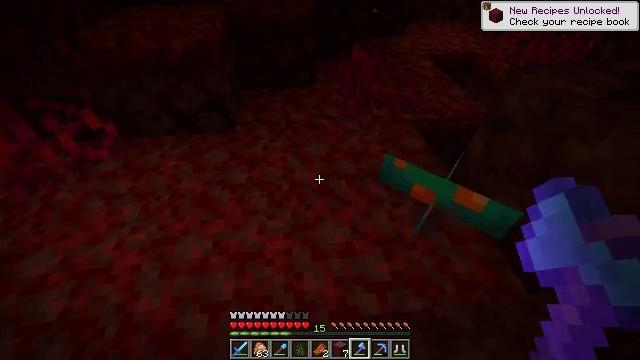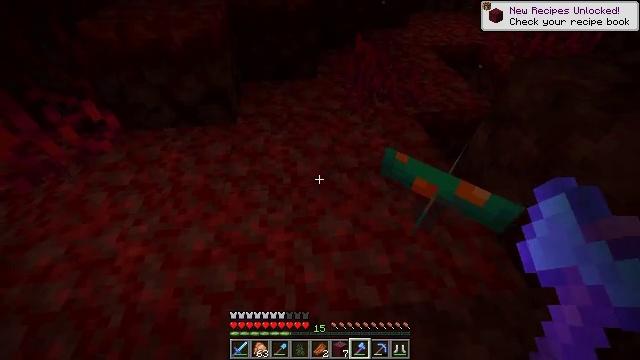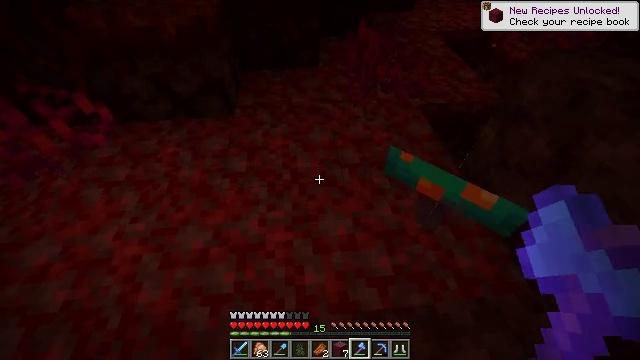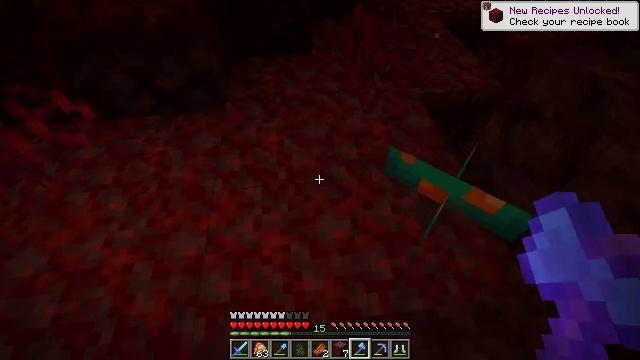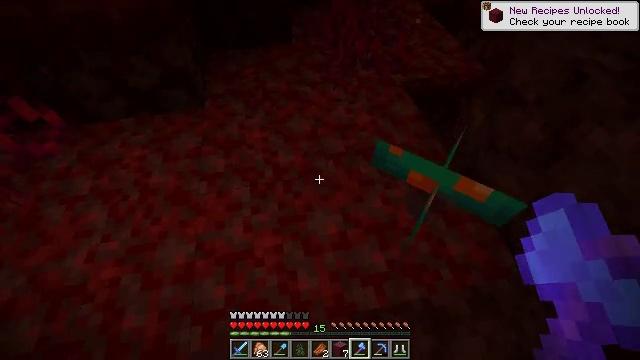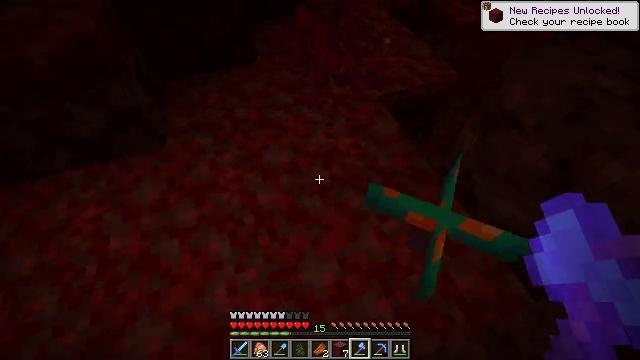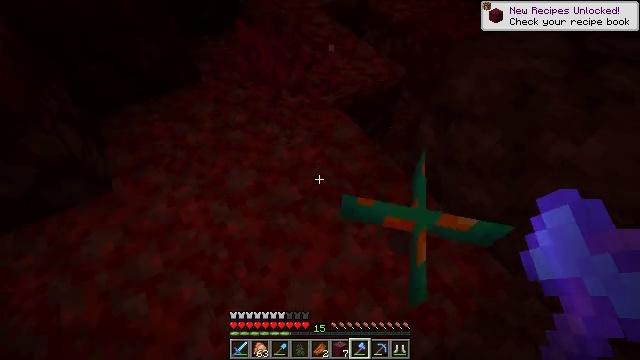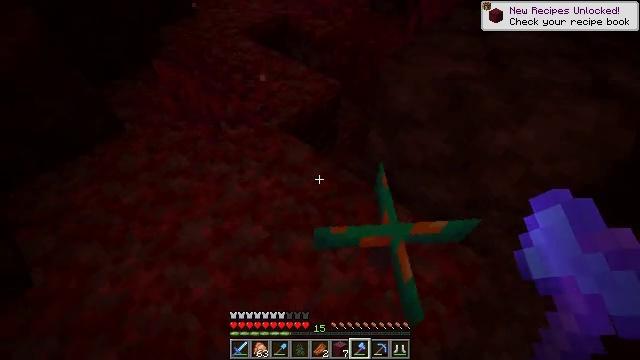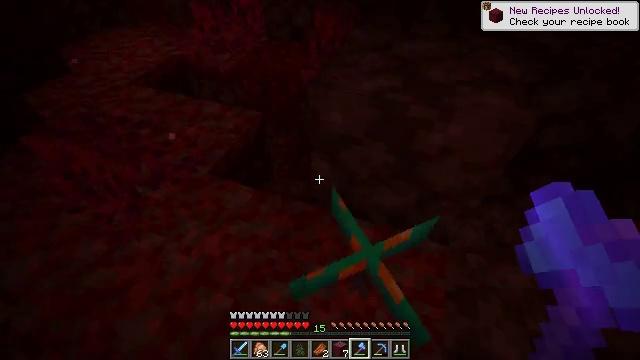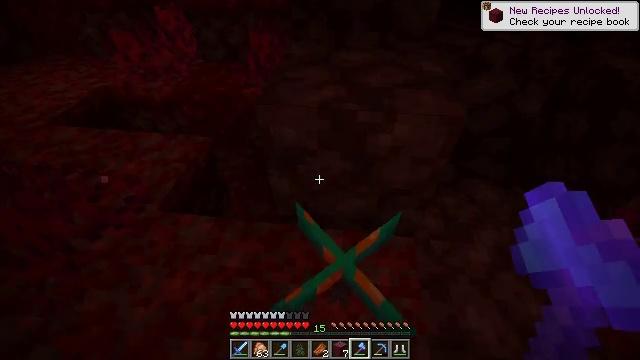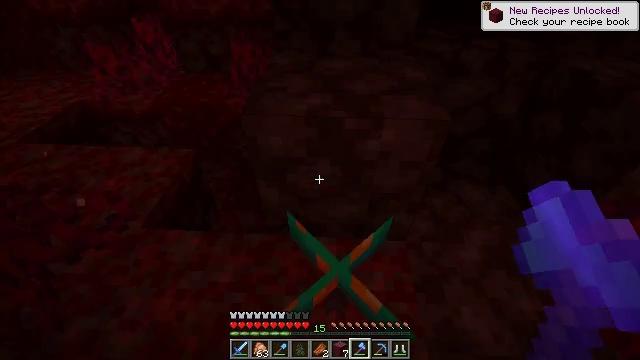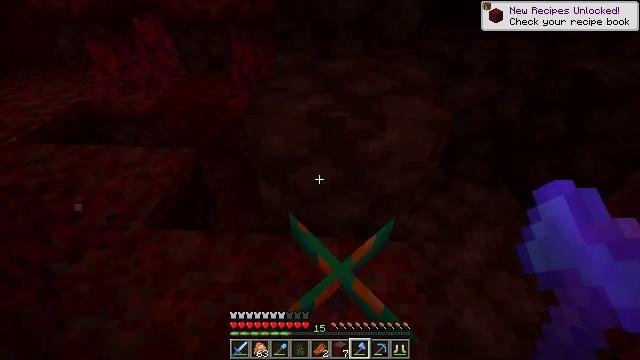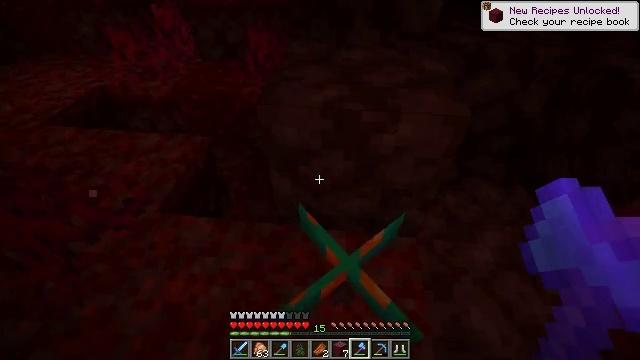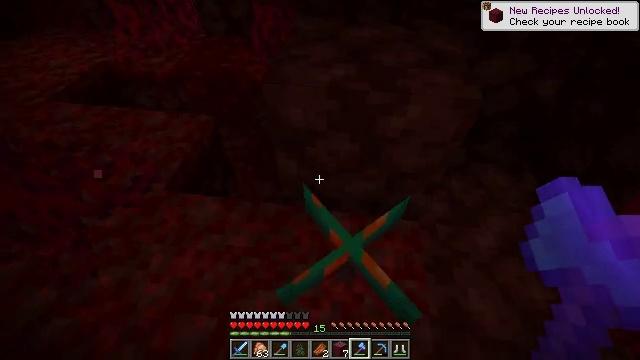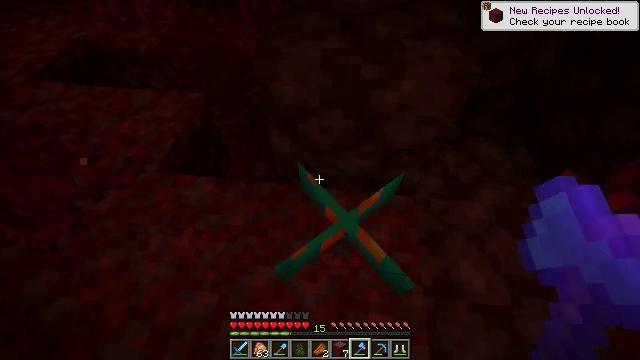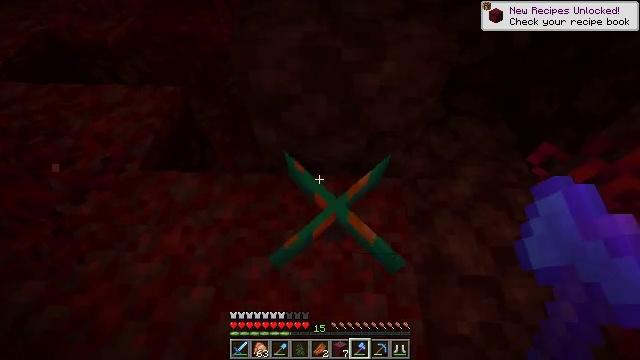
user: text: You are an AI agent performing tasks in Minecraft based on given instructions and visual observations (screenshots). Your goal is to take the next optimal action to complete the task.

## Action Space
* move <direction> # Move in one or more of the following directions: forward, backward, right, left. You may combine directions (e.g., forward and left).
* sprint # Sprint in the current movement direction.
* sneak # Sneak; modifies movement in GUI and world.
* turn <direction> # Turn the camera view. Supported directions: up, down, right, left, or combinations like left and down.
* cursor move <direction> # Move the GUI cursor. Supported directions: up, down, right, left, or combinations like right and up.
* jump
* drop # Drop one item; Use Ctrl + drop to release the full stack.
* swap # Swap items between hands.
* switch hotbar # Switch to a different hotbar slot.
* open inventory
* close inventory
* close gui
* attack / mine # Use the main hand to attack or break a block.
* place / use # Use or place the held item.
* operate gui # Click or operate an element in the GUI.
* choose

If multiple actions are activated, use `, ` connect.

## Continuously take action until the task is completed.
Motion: motion action
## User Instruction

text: Collect warped fungus to use for crafting.
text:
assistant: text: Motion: turn down
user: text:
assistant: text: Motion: move forward, turn down
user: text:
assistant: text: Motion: move forward, turn right and down
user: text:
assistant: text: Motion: move forward, turn right and down
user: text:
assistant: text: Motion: move forward, turn right
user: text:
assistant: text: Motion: move forward, turn right
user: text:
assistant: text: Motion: turn right and up
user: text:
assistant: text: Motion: turn right and up
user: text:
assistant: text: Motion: turn right and up
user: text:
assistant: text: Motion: turn right and up
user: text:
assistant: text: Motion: no_op
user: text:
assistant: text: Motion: turn left and down
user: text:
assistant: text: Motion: turn left and down
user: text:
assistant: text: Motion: turn right and down
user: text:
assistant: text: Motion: turn right and down
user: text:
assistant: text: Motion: turn right and down
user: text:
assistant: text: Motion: turn right and down, attack / mine
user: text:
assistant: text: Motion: attack / mine
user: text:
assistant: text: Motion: turn right, attack / mine
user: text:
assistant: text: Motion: turn right and up
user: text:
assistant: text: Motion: turn right and up
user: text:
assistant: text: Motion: no_op